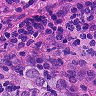
Metastatic tissue present: yes